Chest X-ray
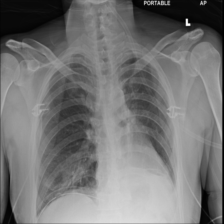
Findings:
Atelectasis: negative
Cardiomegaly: negative
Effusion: negative
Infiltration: negative
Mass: negative
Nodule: negative
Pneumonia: negative
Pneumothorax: negative
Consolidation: negative
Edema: negative
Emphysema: negative
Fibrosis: negative
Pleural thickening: negative
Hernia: negative